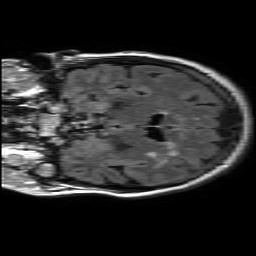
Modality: FLAIR
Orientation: coronal
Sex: female
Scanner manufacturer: philips
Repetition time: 11 s
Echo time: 0.125 s